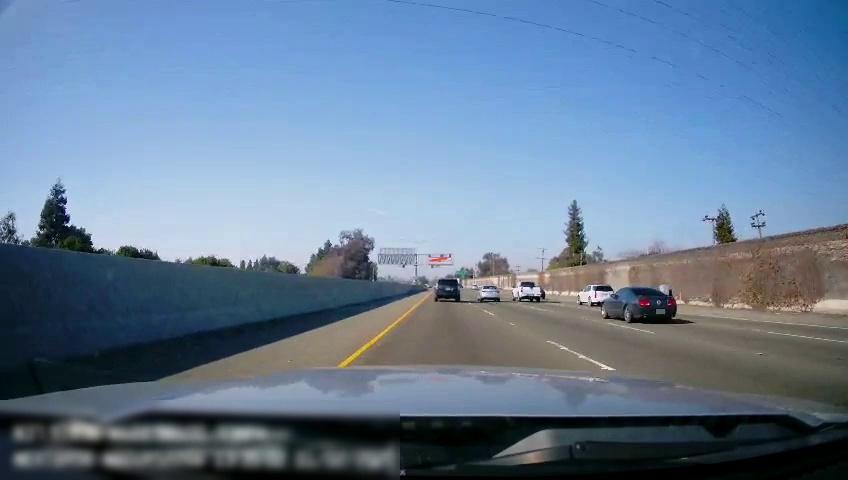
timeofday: Day
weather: Sunny
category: Drivable Space
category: Vehicles | SUV
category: Vehicles | Car
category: Vehicles | Car
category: Vehicles | Car
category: Vehicles | Truck
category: Vehicles | SUV
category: Lanes | Current Lane
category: Lanes | Current Lane
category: Lanes | Alternate Lane
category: Lanes | Alternate Lane
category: Lanes | Alternate Lane